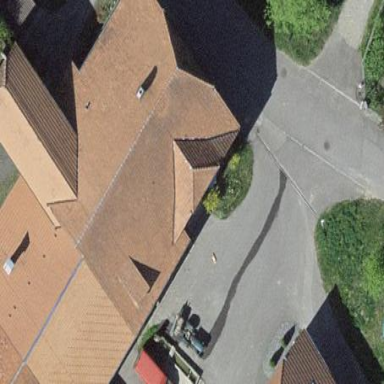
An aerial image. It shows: Farm building with hipped roof.